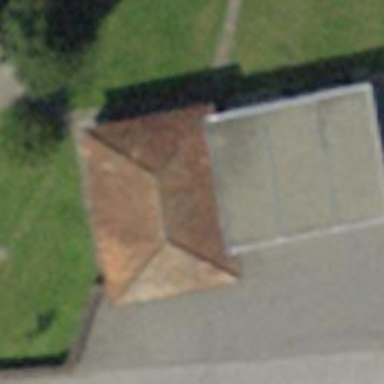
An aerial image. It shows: Garage.